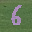
Label: 6